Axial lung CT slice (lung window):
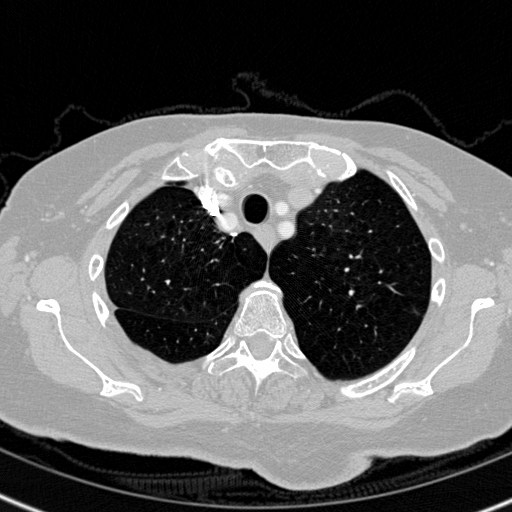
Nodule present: no